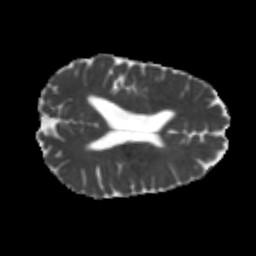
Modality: MD
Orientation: axial
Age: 26
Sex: male
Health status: healthy
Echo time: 0.074 s